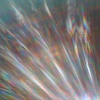
Label: sunburn